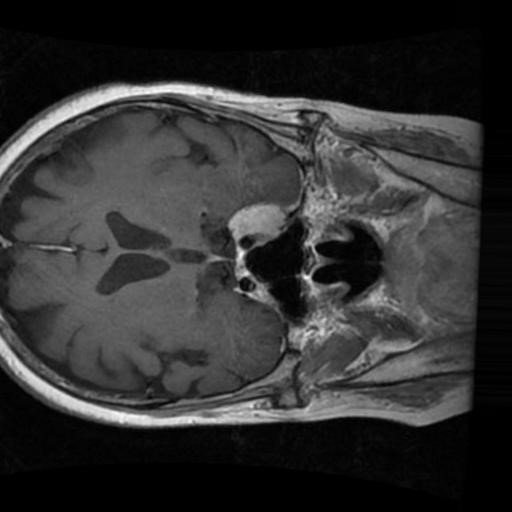
Label: brain_menin